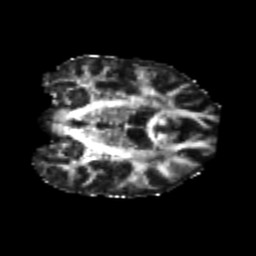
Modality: FA
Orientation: coronal
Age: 26
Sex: male
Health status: healthy
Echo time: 0.074 s